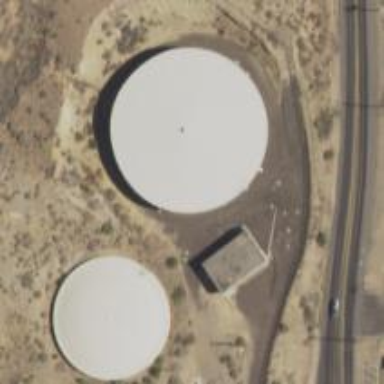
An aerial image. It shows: Storage tank building.